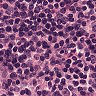
Metastatic tissue present: no